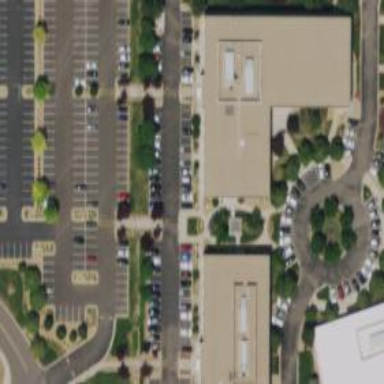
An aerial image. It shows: Parking space.